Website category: sports
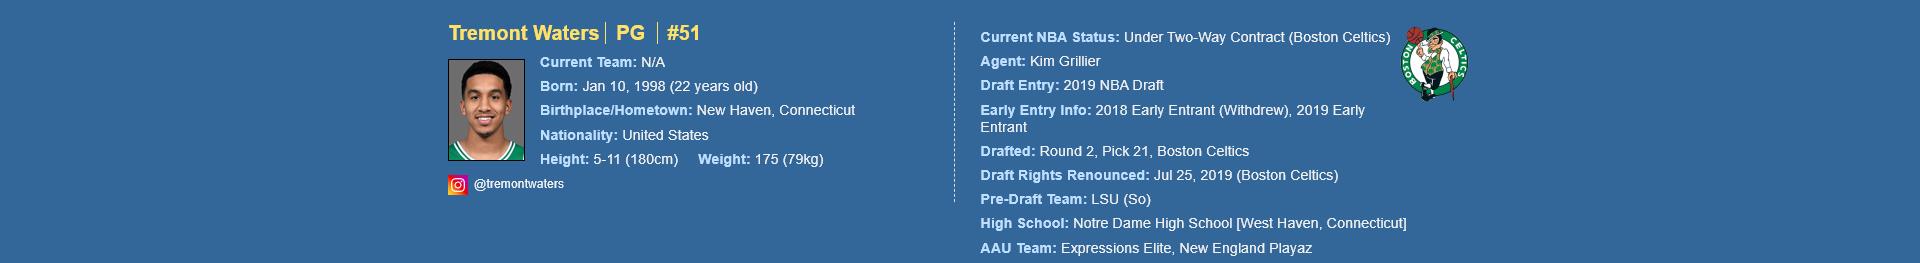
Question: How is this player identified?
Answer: Tremont Waters

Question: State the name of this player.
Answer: Tremont Waters

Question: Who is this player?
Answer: Tremont Waters

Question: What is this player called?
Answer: Tremont Waters

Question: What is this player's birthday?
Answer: Jan 10, 1998

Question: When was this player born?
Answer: Jan 10, 1998

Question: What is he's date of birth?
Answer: Jan 10, 1998

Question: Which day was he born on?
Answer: Jan 10, 1998

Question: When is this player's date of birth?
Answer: Jan 10, 1998

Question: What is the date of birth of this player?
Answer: Jan 10, 1998

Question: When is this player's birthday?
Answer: Jan 10, 1998

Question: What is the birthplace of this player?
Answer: New Haven, Connecticut

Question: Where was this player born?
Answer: New Haven, Connecticut

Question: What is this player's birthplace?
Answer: New Haven, Connecticut

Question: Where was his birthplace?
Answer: New Haven, Connecticut

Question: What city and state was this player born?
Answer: New Haven, Connecticut

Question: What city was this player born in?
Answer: New Haven, Connecticut

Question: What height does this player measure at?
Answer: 5-11 (180cm)

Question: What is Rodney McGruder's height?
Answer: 5-11 (180cm)

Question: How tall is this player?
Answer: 5-11 (180cm)

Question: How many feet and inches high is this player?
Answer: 5-11 (180cm)

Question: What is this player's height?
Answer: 5-11 (180cm)

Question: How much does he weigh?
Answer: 175 (79kg)

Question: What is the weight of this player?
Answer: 175 (79kg)

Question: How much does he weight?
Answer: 175 (79kg)

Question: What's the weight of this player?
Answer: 175 (79kg)

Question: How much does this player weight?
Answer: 175 (79kg)

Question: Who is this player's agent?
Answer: Kim Grillier

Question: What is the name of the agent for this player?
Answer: Kim Grillier

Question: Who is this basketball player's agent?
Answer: Kim Grillier

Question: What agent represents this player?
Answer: Kim Grillier

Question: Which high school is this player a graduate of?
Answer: Notre Dame High School

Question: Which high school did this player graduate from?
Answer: Notre Dame High School

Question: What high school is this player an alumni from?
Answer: Notre Dame High School

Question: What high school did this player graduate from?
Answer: Notre Dame High School

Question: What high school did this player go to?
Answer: Notre Dame High School

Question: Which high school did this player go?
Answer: Notre Dame High School